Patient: sex M, age 64
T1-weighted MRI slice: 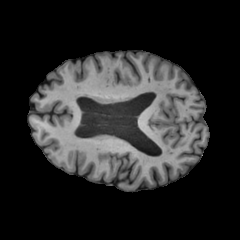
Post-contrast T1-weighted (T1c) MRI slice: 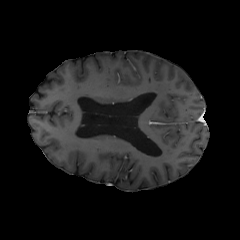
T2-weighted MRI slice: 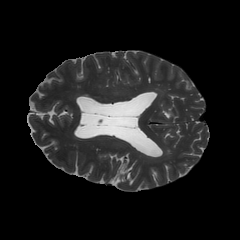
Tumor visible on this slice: no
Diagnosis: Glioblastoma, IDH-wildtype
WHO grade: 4